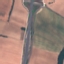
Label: Highway